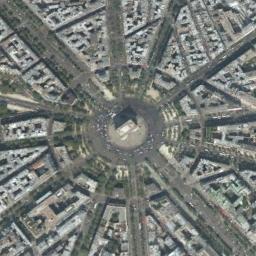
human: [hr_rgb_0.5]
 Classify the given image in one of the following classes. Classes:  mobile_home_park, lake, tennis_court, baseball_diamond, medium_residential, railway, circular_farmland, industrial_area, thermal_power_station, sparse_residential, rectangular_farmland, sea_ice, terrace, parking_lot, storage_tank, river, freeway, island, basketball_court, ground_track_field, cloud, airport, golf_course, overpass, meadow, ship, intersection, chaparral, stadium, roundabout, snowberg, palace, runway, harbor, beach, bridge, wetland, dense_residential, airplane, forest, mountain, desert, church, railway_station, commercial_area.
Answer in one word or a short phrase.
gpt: roundabout